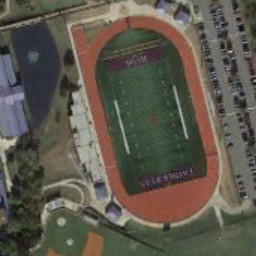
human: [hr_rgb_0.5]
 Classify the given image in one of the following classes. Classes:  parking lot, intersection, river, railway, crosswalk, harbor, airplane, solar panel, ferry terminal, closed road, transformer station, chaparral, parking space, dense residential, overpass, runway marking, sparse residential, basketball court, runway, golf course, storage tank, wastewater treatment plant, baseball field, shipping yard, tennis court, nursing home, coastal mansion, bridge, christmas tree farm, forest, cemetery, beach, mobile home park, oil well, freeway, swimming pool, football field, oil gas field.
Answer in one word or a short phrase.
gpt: football field